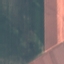
Land use / land cover: AnnualCrop